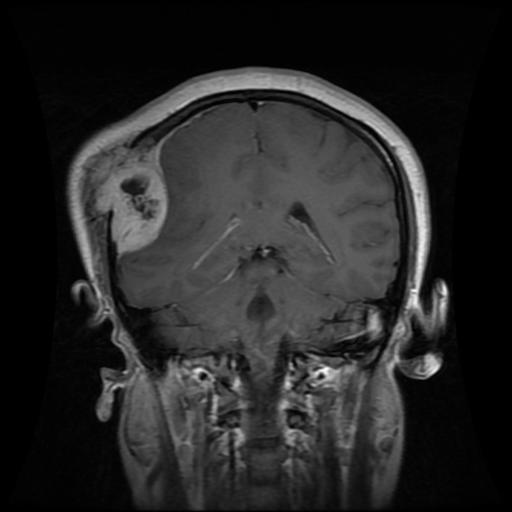
Label: meningioma